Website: walmart
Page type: customer-info-address
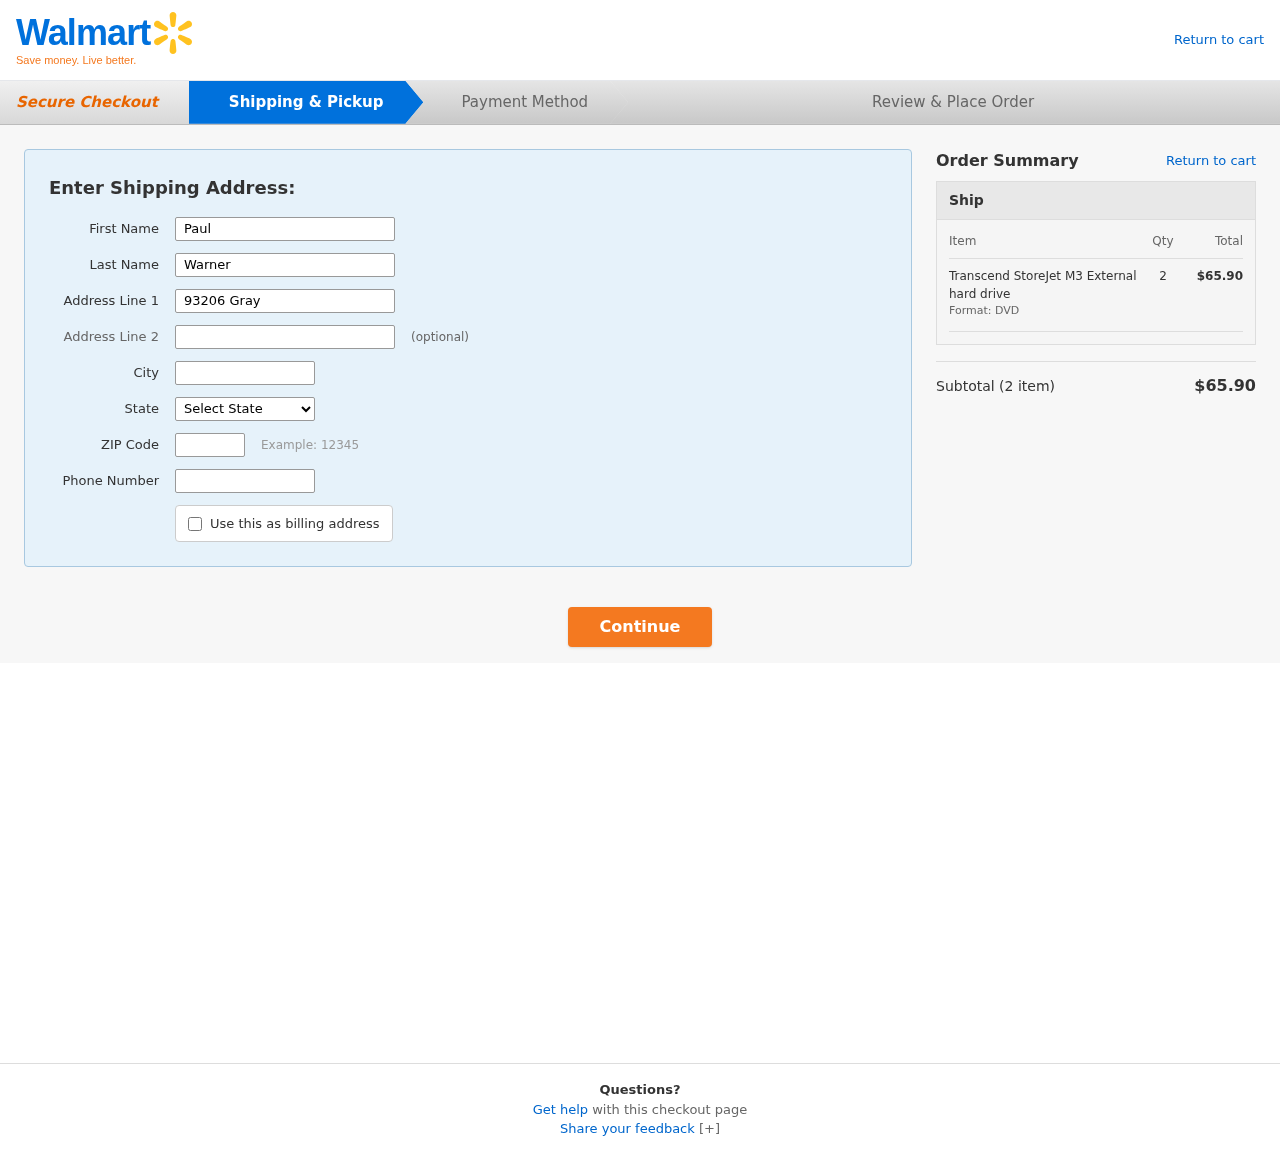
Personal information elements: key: PII_CITY
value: Lake Thomasfort
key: PII_FIRSTNAME
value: Paul
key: PII_LASTNAME
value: Warner
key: PII_PHONE
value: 9637983148
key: PII_POSTCODE
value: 01413
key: PII_STATE
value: New York
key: PII_STREET
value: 93206 Gray Mission
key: PII_STREET2
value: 442 Gray Drives Apt. 718
Product elements: key: PRODUCT1_NAME
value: Transcend StoreJet M3 External hard drive
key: PRODUCT1_QUANTITY
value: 2
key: PRODUCT1_LINE_TOTAL
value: $65.90
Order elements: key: ORDER_NUM_ITEMS
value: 2
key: ORDER_SUBTOTAL
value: $65.90